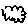
Label: cloud